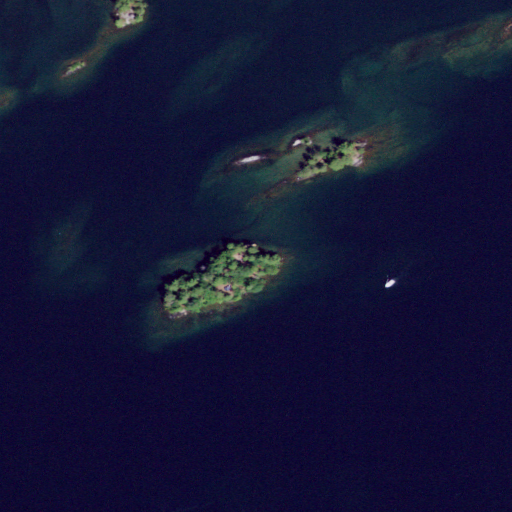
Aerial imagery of island in New York named Pine Island containing open water and deciduous forest